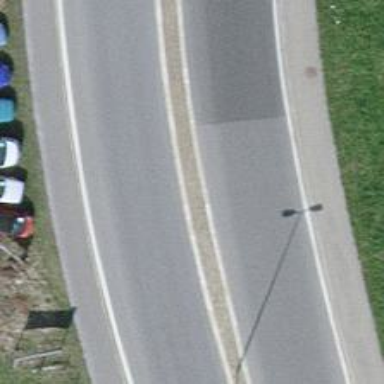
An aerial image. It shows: Secondary road with cycle track on the right side.